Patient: sex F, age 63
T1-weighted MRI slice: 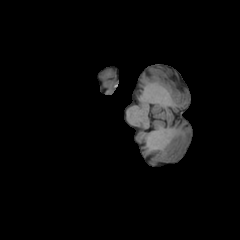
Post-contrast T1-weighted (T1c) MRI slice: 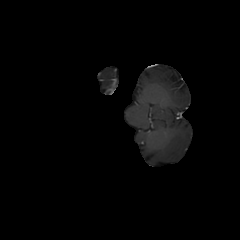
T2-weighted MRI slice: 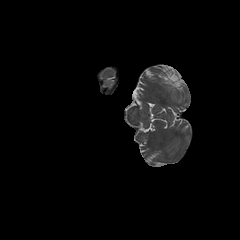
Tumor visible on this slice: no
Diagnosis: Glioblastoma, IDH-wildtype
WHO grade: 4